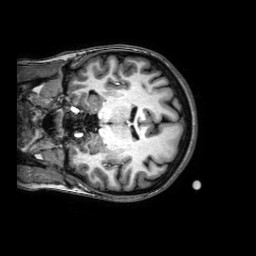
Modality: T1w
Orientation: coronal
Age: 19
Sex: female
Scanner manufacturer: philips
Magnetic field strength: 3 T
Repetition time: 8.2 s
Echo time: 0.0037 s